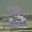
Label: 3